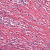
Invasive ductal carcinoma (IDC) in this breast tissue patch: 0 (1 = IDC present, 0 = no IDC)